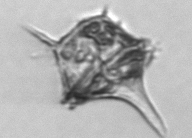
Label: Amylax